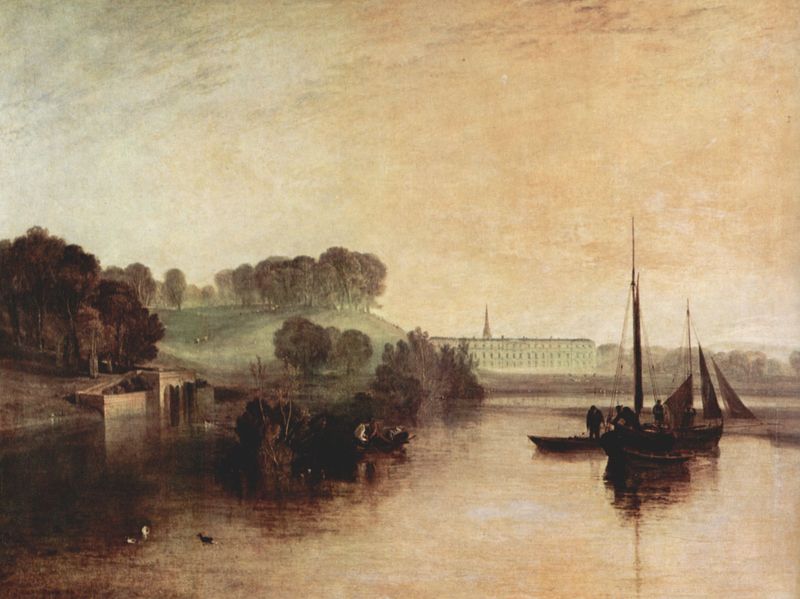
Titel: Petworth Sussex, Wohnsitz des Earl of Egremont, Taufrischer Morgen
Künstler: William Turner
Standort: Petworth House (Sussex)
Institution: Collection H.M. Treasury and the National Trust
Schlagwörter: baum, blau, dunkel, gemälde, himmel, meer, schatten, wasser, wolken, aquarell, bäume, fluss, grün, kirchturm, landschaft, menschen, ocker, see, stadt, teich, ufer, abend, braun, fenster, hintergrund, licht, männer, orange, paris, schwarz, weiss, gebäude, gras, haus, rot, schloss, tiere, weg, wiese, leute, architektur, spitze, spiegel, dämmerung, hügel, morgen, natur, spiegelung, vögel, büsche, flach, gewässer, kirche, sonne, personen, rosa, wald, boot, boote, turm, deutschland, schiff, schiffe, segel, segelboot, segelschiffe, wellen, ruhe, düster, ente, fischer, mast, segelschiff, abendsonne, dunst, nebel, sonnenuntergang, enten, hafen, anleger, masten, stille, romantik, constable, turner, spiegeln, stimmung, abendrot, reflexion, segelboote, segler, panorama, berlin, palast, wälder, wäldchen, herrenhaus, fischerei, arkadien, morgenröte, anlegestelle, angler, kaserne, vormittag, windstill, botte, kassel, früh, arkadisch, spät, segelbotte, segelschiffe see hügel boot, steinkai